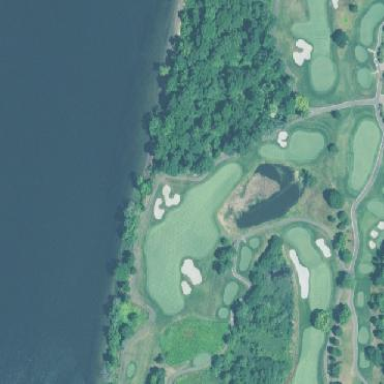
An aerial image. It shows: Golf fairway surrounded by grass.